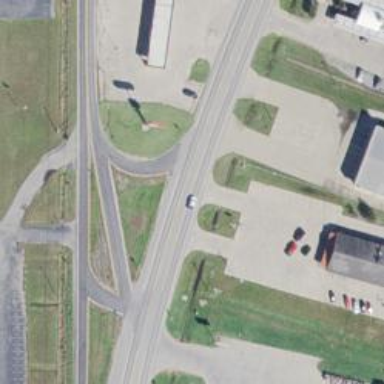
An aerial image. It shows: Asphalt road at the secondary link level.